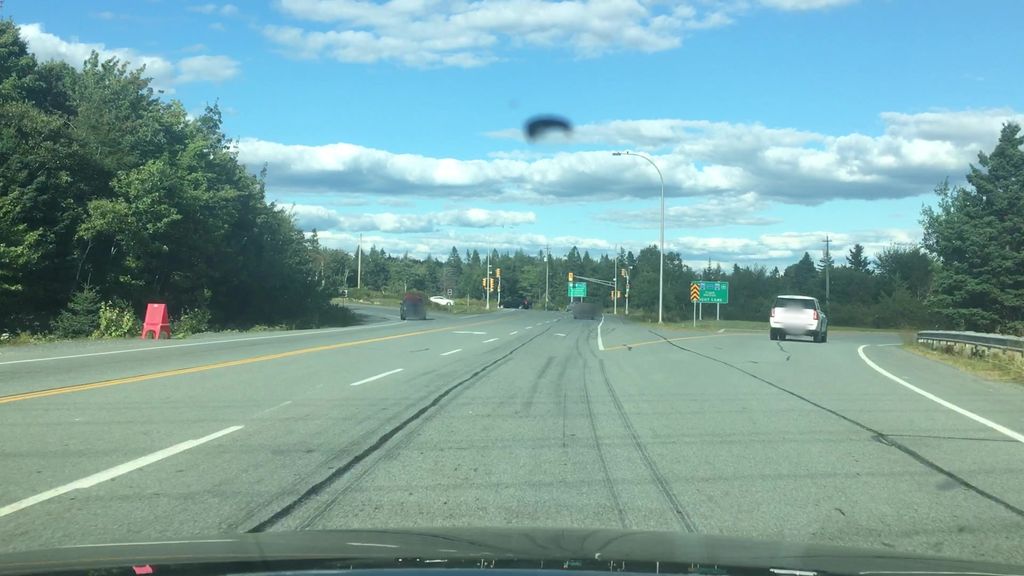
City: halifax